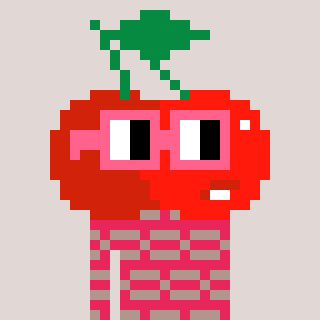
a pixel art character with square pink glasses, a cherry-shaped head and a redpinkish-colored body on a warm background